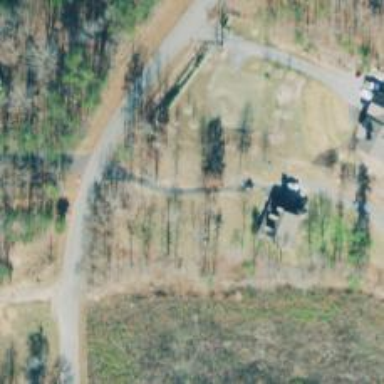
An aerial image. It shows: Driveway leading to service road.